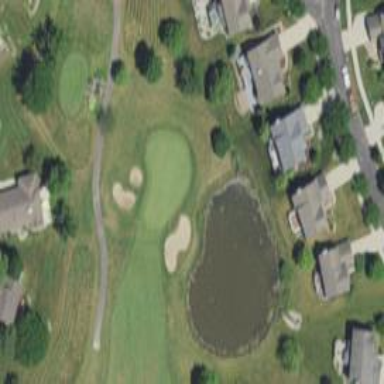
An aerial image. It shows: View of golf hole.